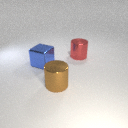
large brown metal cylinder in front of large blue metal cube